Question: I use eclipse as my IDE for python. Recently I encountered a strange problem.
A file contains an import from external libraries (such as wx, matplotlib etc.) if I put it inside the src directory, it will run as expected, but in the editor, I get error marks all over the places where I use the imported libraries. The errors say things like "Undefined variable from import".
If I put it in top level of the project, the error marks disappear.
I have added a screenshot of the configuration. I have a feeling that the source of the problem is there, but do not know what to do.

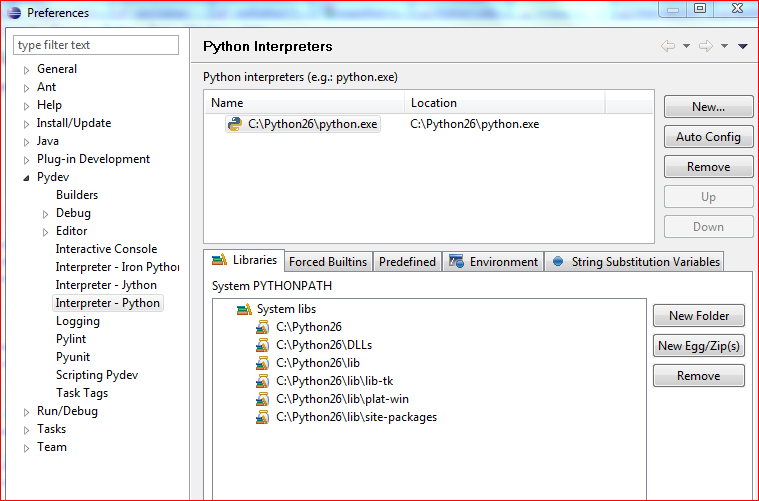
Answer: In my installation I have several other libraries in the system pythonpath dialog including wx. Try setting the interpreter again in order to reload the libraries or load them manually.